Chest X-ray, AP view. Patient: 27 years old, sex F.
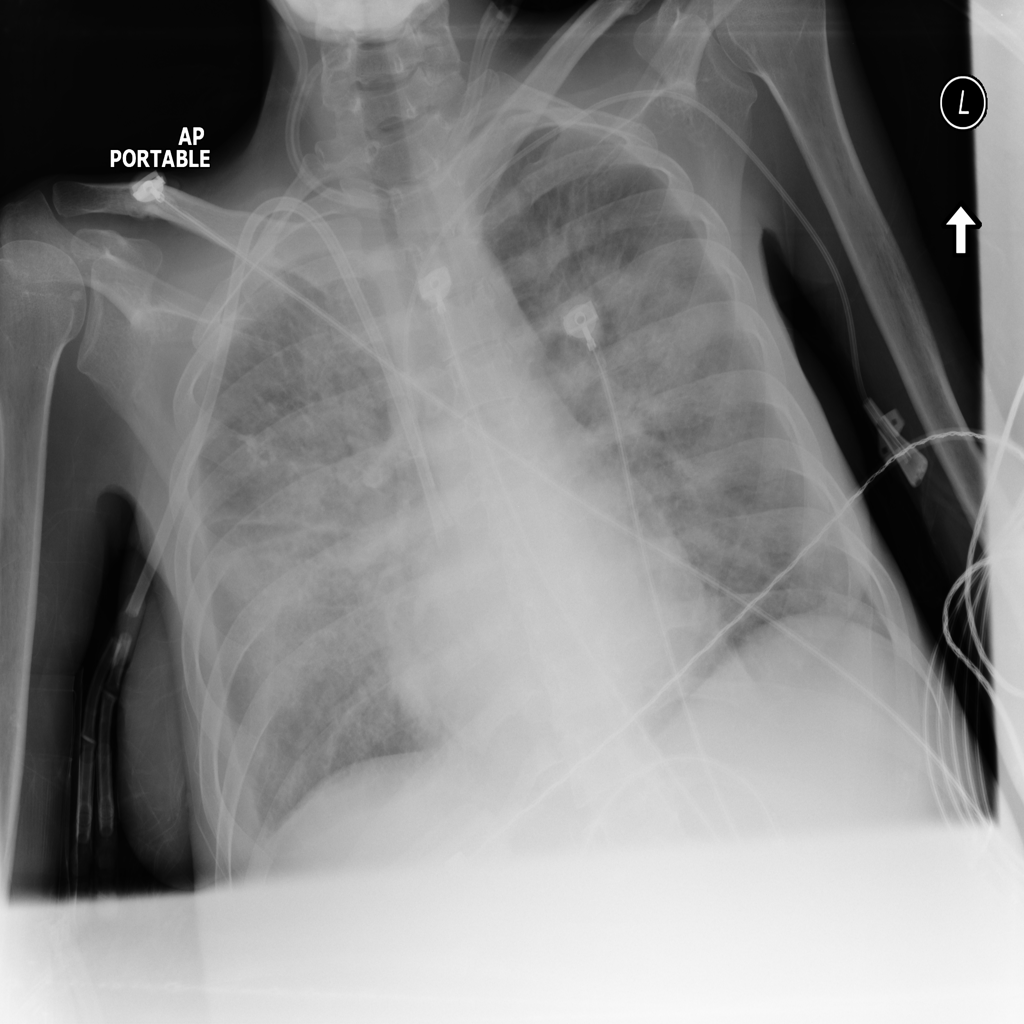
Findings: Edema, Effusion